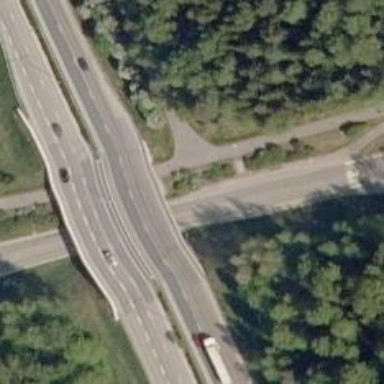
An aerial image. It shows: Bridge.